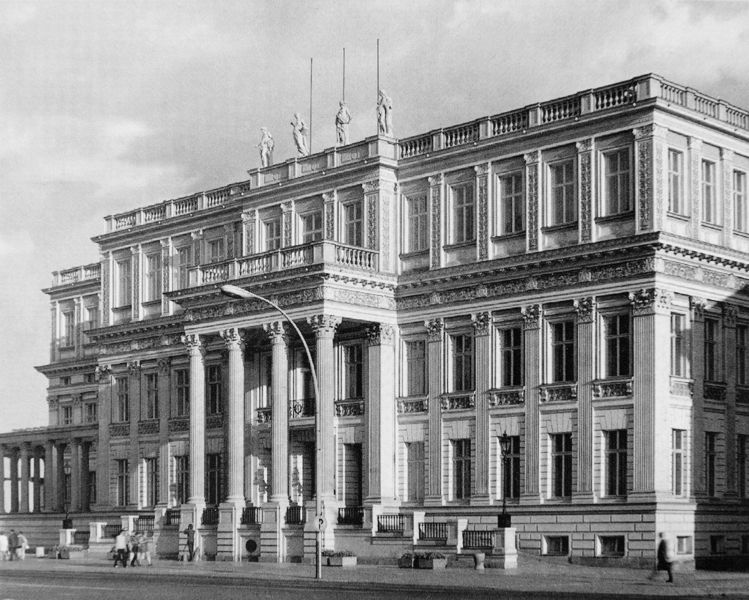
Titel: Kronprinzenpalais in Berlin
Künstler: Johann Heinrich Strack
Standort: Berlin
Institution: Kronprinzenpalais
Schlagwörter: himmel, mann, schatten, weiß, wolken, menschen, stadt, fenster, grau, lampe, laterne, licht, schwarz, strasse, säule, säulen, terasse, blick, gebäude, haus, schloss, zaun, architektur, barock, mensch, sockel, stein, brüstung, sonne, klassizismus, personen, front, vorbau, skulptur, statue, deutschland, balkon, ansicht, fassade, fahne, mast, fußgänger, empore, pilaster, figuren, fahnenmast, treppe, treppen, aufgang, geländer, stufen, eindruck, flucht, foto, fotografie, grossstadt, photographie, wei, eingang, stangen, fensterrahmen, gehsteig, palast, balustrade, mauerwerk, gehweg, schwarzweiß, topografie, kapitelle, kapitell, photo, fries, portal, rustika, gesims, risalit, statuen, portikus, auffahrt, geschosse, eingan, ballustrade, kellerfenster, korinthisch, fotographie, verzierungen, geschoss, staue, gebälk, klassizistisch, bauplastik, aufriss, etage, kollonade, dreigeschossig, mittelrisalit, kolossalordnung, attika, risalite, rustizierung, strassenlaterne, zentralbau, fahnenstange, sockelgeschoss, repräsentativ, balluster, säulenvorbau, gliederung, bekrönung, fassadengliederung, renaissancebau, vestibül, architektir, baluster, ansitz, attikafiguren, gebouw, gechoss, korinthische ordnung, stra enlaterne, balustraden, strassenlampe, fenester, schwarzweißs, skluputr, partikus